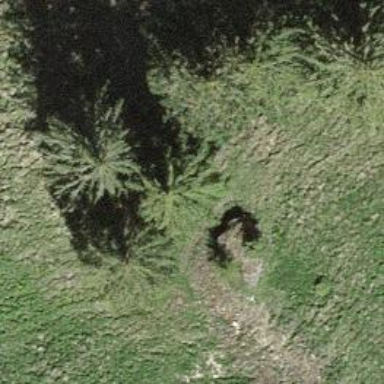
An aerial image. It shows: Evergreen needle-leaved tree.